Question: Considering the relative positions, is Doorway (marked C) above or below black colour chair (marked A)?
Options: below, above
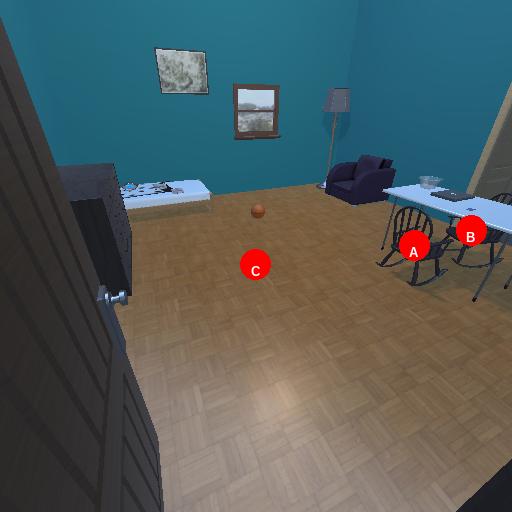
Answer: below